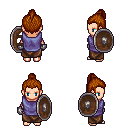
a pixel art fantasy rpg character, female body template, human, light skin, chain tabard jacket, robe skirt, brunette short topknot hairstyle, metal gloves, shield, four views (front, back, left, right), 2x2 character sprite sheet, small pixel art, hard edges, no anti-aliasing